Question: I am learning C and have some issues. Please, take a look at the picture below:

When reading the highlight text, I am quite confused. Is it that: when the user starts entering some inputs, the input is put directly and immediately in the buffer. And when Enter key is hit ('
'), the program reads and gets input from the buffer and then clear the buffer?
If it is, suppose in the program, I use: 'scanf("%d", &a_variable)' and then I enter , then is read and clear from the buffer.So, In the buffer now contains ""?
Am I right? Or I am misunderstanding something?
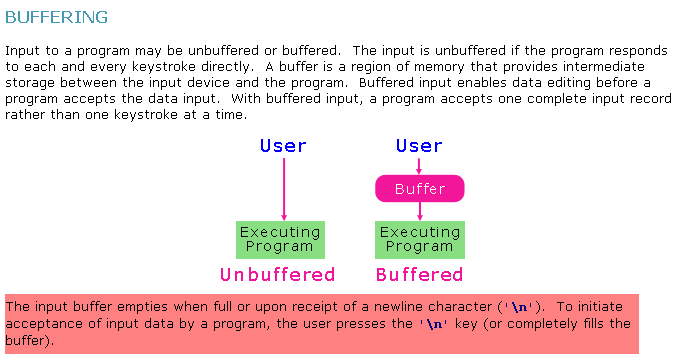
Answer: There really are two buffers.
The first is the one they are talking about. It allows the user to type in stuff, then delete, etc. without the program ever seeing any of it.
The second buffer is what would be holding the remaining "astring".
A good way to think of it is the first buffer passes to the second buffer when Enter is pressed. The second buffer is read by scanf. And if it is empty, the program waits.
The second buffer is pretty much always there. If it wasn't, you would have to be running scanf exactly when the user typed which is not true even in the 'unbuffered' case.